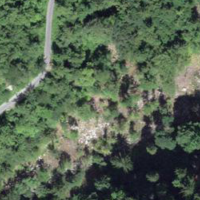
EUNIS habitat code: 44
Species observed at this site:
Cornus sanguinea